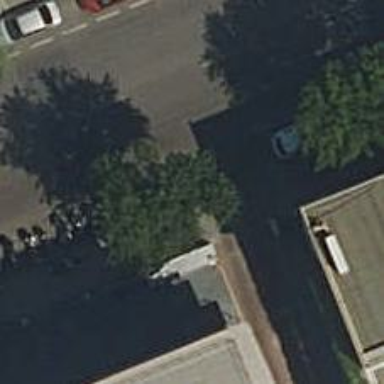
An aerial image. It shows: Motorcycle parking facility.